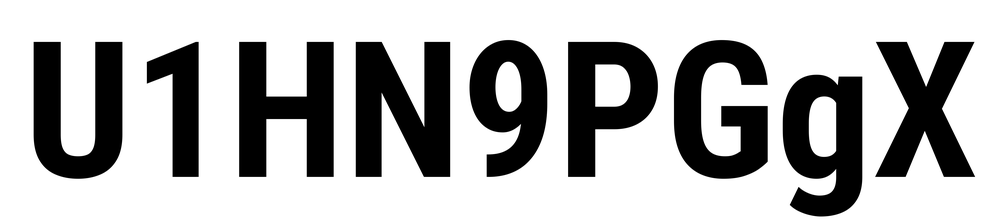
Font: Roboto_Condensed_Bold